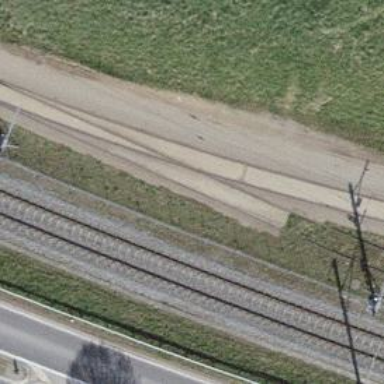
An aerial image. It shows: Railway spur service.